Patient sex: F
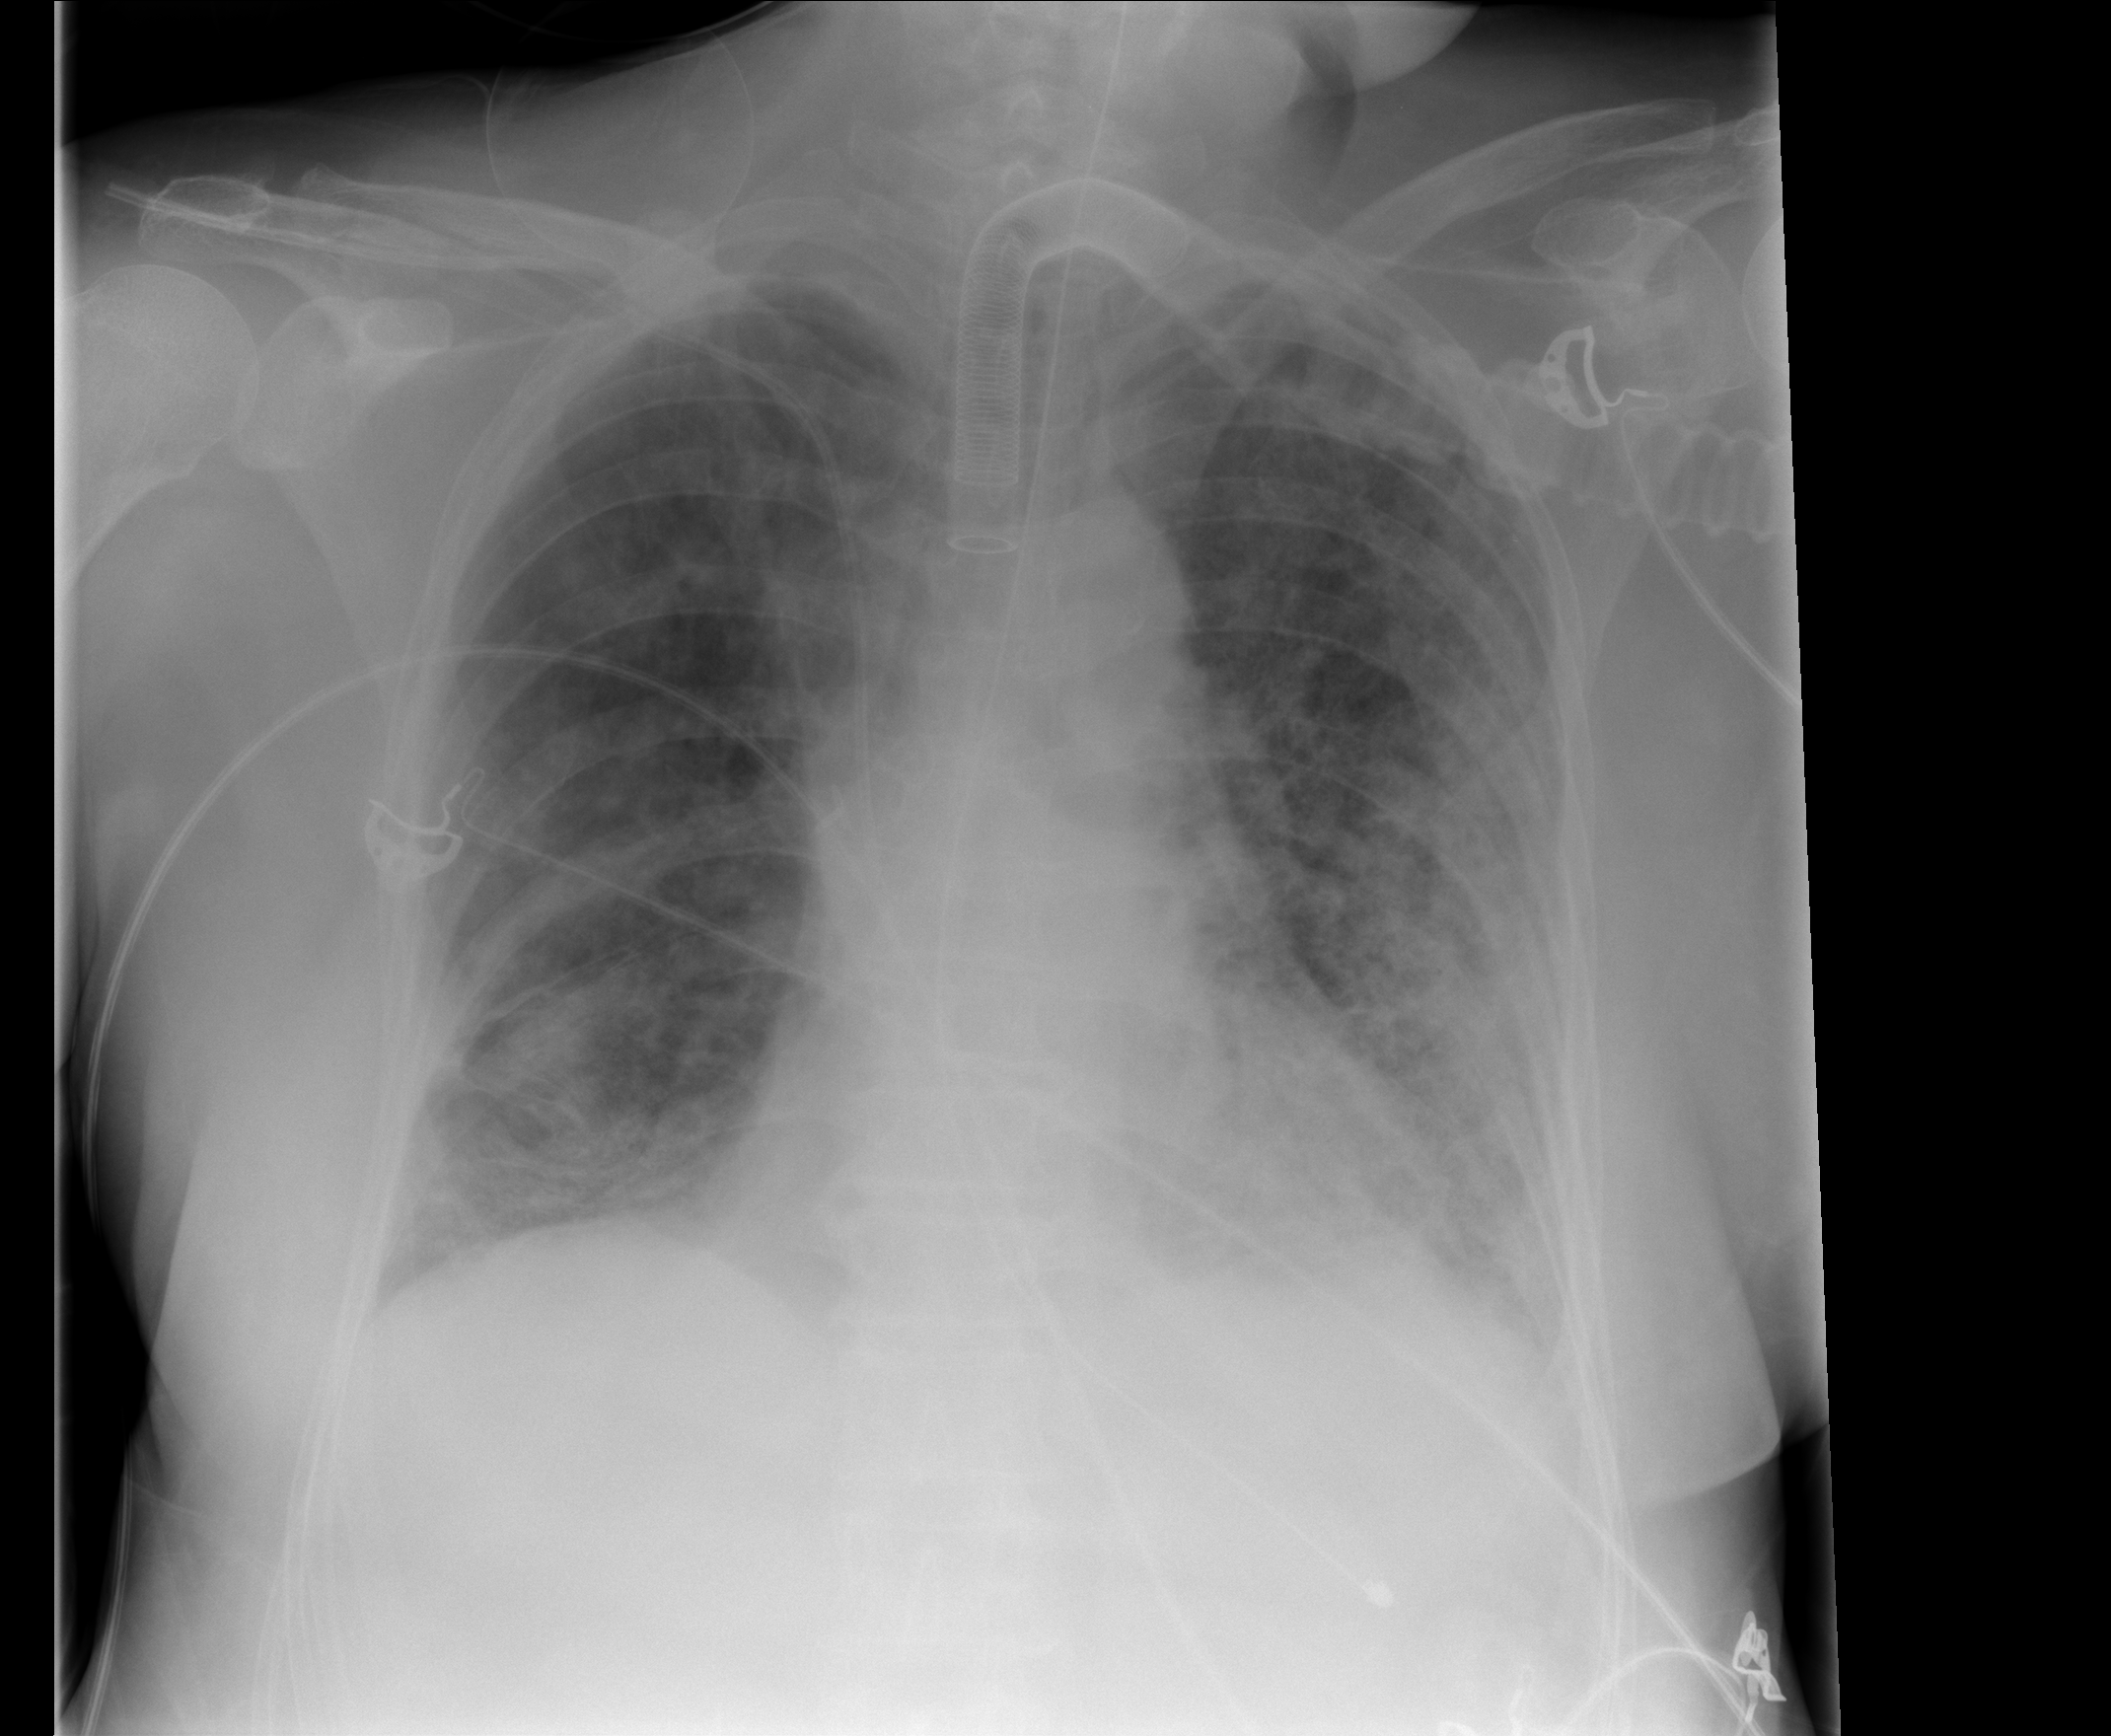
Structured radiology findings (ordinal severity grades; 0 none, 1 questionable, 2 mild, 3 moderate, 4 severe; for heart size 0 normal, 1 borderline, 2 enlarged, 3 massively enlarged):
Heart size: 0
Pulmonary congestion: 1
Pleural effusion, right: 1
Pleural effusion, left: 2
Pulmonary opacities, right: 3
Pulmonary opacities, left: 4
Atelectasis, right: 2
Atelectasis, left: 2